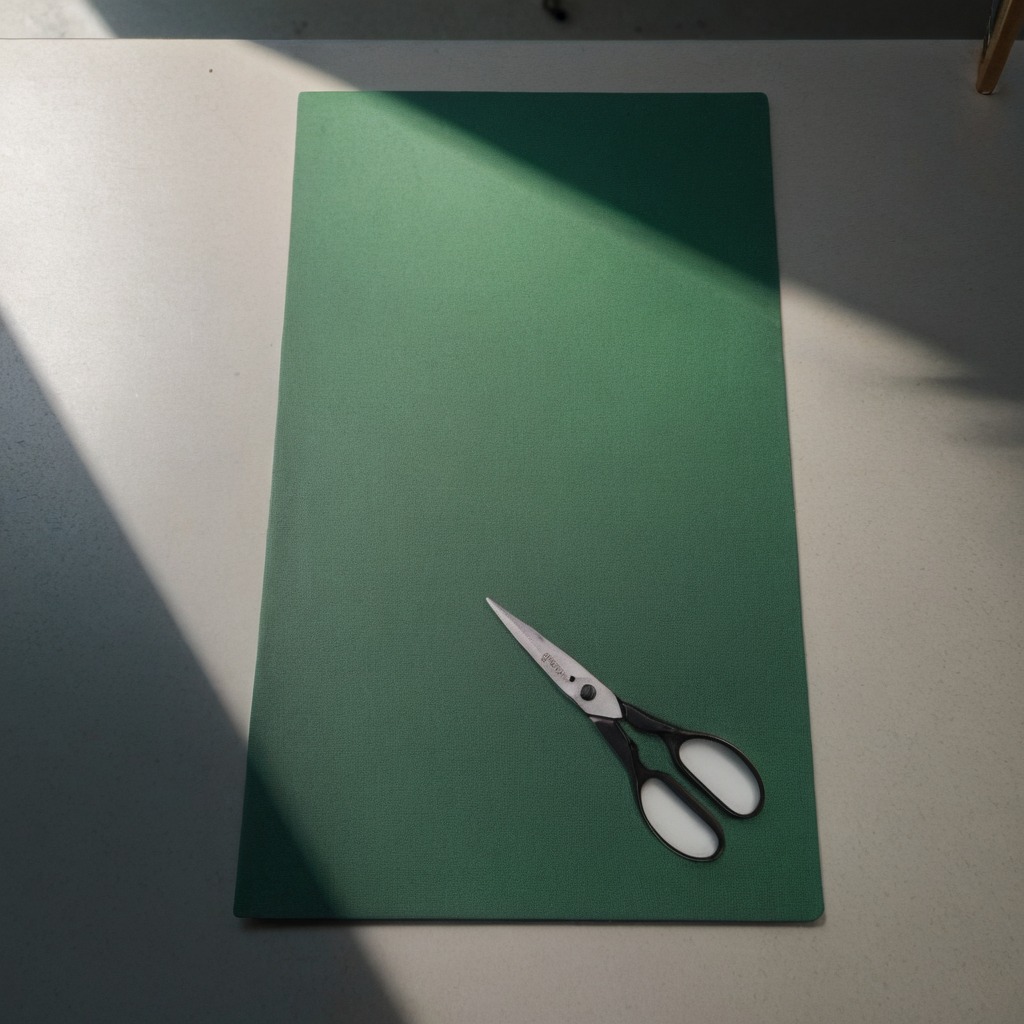
A scissor lying on the clean granite tabletop